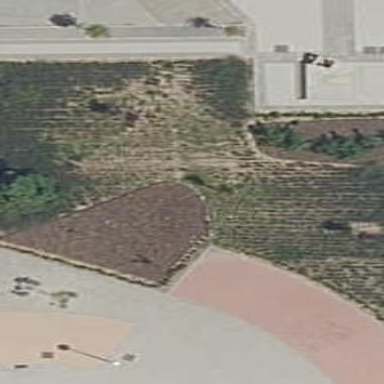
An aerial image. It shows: Garden area designated for leisure land.